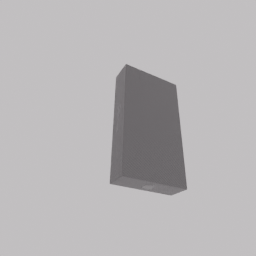
Label: electronics